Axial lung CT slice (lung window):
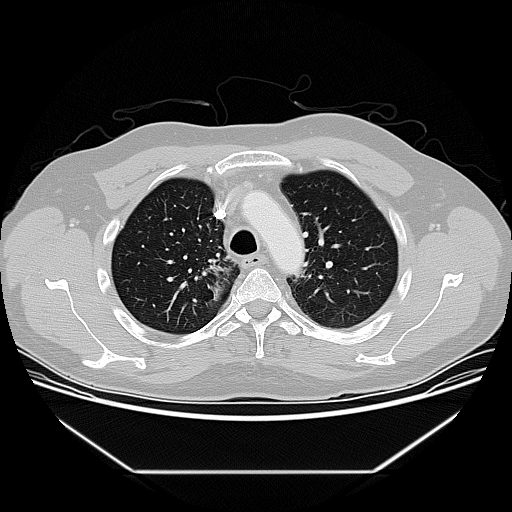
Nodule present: no